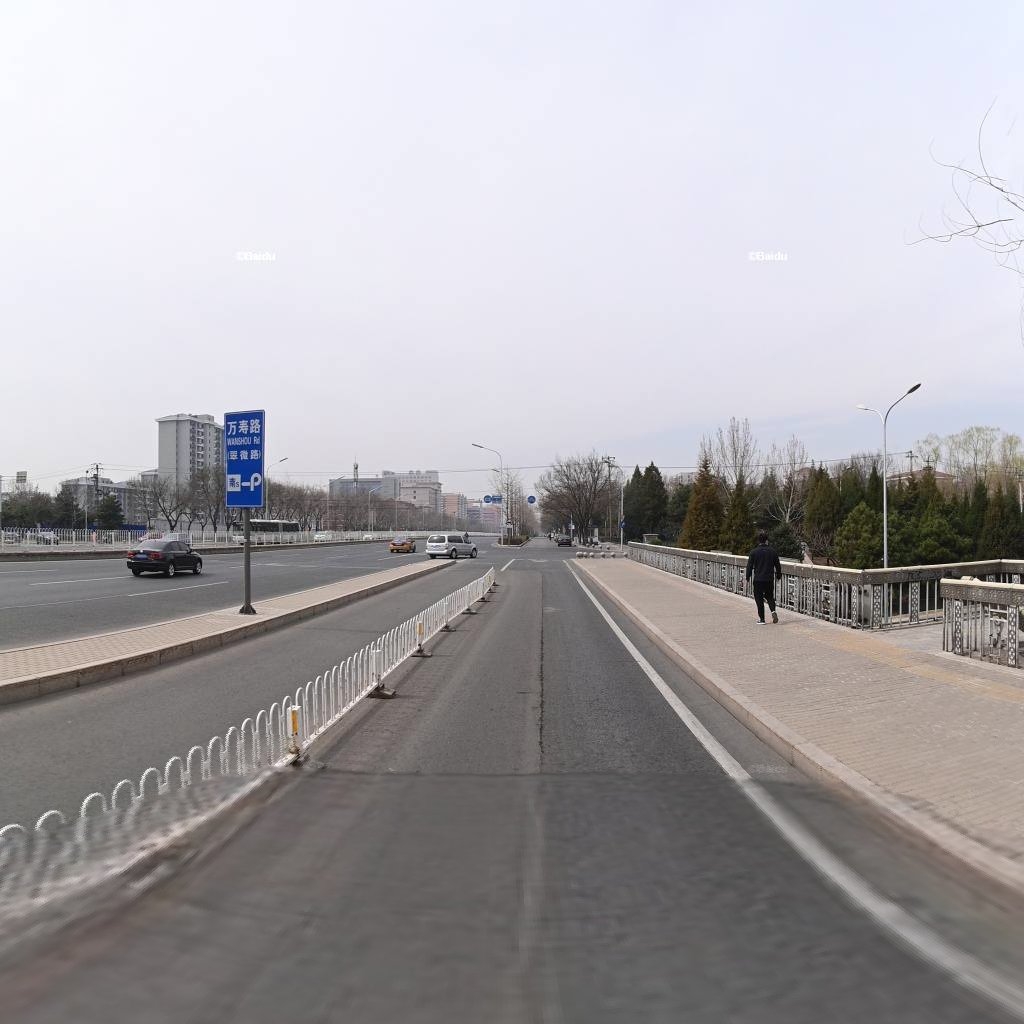
Region: Haidian
Road damage annotations: longitudinal crack